Question: I'm generating a simple email using the 'System.Net.Mail.MailMessage' class and building the body with a 'StringBuilder'. I'm looping through a 'string[]' and trying to append a new line each time. The problem I'm having is that I can't seem to generate a single new line each time. I can either get two or none.
'''
foreach (var message in messages)
{
body.AppendLine(message);
}
foreach (var message in messages)
{
body.Append(message + "
");
}
foreach (var message in messages)
{
body.Append(message + System.Environment.NewLine);
}
'''
I've also tried with 'string.Format()'.
For each example above, I get the same result. No new line being generated.
When I try the following, however, I get the expected result. A new line with an empty line in between.
'''
foreach (var message in messages)
{
body.AppendLine(message + System.Environment.NewLine);
}
'''
Why is it doing this and what can I do to just get a single new line each time?
So I've found that Outlook and probably Gmail (haven't tested others) are actually removing some line breaks and not others. Does anyone know why or how they determine what to remove?

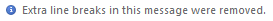
Answer: When I checked the email in Outlook, I got a tiny info message saying "Extra line breaks in this message were removed" and the option to restore them. Gmail gave no such indication (that I found) but I must assume it removed them as well.
Interestingly enough I had line breaks elsewhere in the body that worked as expected, only the ones in the loop were deemed "extra".
I have modified my code to build the email body using html.
'''
IsBodyHtml = true
'''
If anyone knows of a way to prevent this, or what causes certain line breaks to be removed, please let me know.
Once I knew what I was looking for, I found <URL> post which helps to explain things and gives some alternate solutions. I did not try any of them, as I think using html is the better solution in my case.